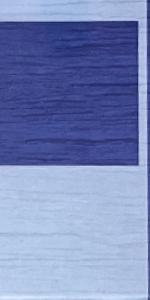
Label: Empty